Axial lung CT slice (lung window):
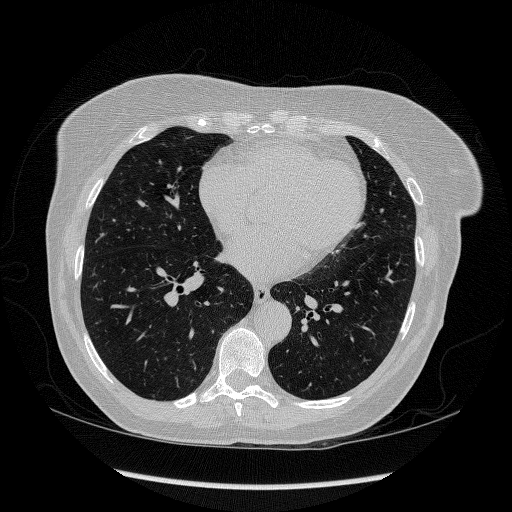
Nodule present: no